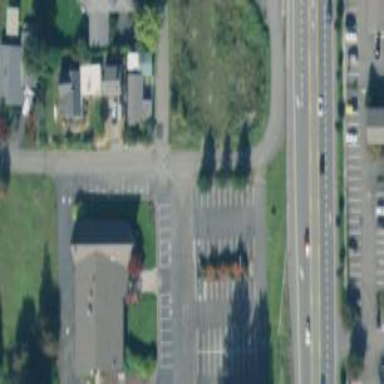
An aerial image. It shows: Parking area with park and ride facility.